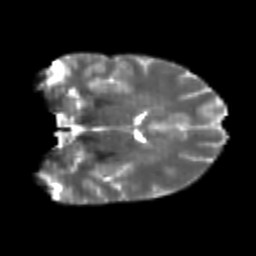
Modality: T2w
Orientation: coronal
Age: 20
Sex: female
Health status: healthy
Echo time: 0.074 s